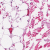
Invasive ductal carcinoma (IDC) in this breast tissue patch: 0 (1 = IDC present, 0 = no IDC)